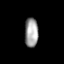
Tissue: prostate
Cell type: Fibroblasts
Senescence score: 0.7134
Nuclear area (px): 390
Mean DAPI intensity: 158.287